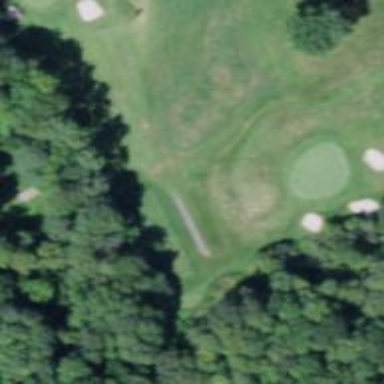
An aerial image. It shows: Service road designated as golf cart path.